Question: I am storing user's wikipedia browsing history in SQLite db in an Android app with a view to maintaining and presenting their browsing history as a graph.

This is the structure of the graph - every time the user clicks on link in wikipage (to another wikipage) a 'WikiPage' (if not already present) &'PageVisit' is created for new page. A 'VisitEdge' back to the previous 'WikiPage' via its 'PageVisit' is also added (clear as mud?)
Writing all this to my database all works fine.
I am trying to write two SQL statements, INLINKS and OUTLINKS so if the user is on such-and-such a 'WikiPage', the queries return the out links and inlinks to that page respectively. The rows returned would be in chronological order (newest first), not show repeats and show alongside each entry a count to the number of times that page has been visited historically:
e.g. The user is on B so the query would return
'''
INLINKS : (row1) A._id, 2._id, 2.wikipage_id, 2.created_at, COUNT = 1
OUTLINKS : (row1) C._id, 6._id, 6.wikipage_id, 6.created_at, COUNT = 2
(row2) D._id, 5._id, 5.wikipage_id, 5.created_at, COUNT = 1
'''
e.g. If user is at C
'''
INLINKS : (row1) B._id, 3._id, 3.wikipage_id, 3.created_at, COUNT = 1
(row2) A._id, 1._id, 1.wikipage_id, 1.created_at, COUNT = 1
OUTLINKS: (no rows)
'''
NOTE: I am just returning all columns at the moment...first-things-first!
This is the current OUTLINK statement:
'''
private static final String SELECT_OUTLINKS_QUERY = "SELECT DISTINCT wp.*,ve.*,pv.* FROM " + TABLE_NAME_PAGEVISITS + " pv "
+ " JOIN " + TABLE_NAME_VISITEDGES + " ve ON pva." + PageVisit.KEY_ID + " = ve." + VisitEdge.KEY_FROM_PAGEVISIT_ID
+ " JOIN " + TABLE_NAME_PAGEVISITS + " pva ON pva." + PageVisit.KEY_WIKIPAGE_ID + " = ve." + VisitEdge.KEY_TO_PAGEVISIT_ID
+ " JOIN " + TABLE_NAME_WIKIPAGES + " wp ON wp." + WikiPage.KEY_ID + " = pv." + PageVisit.KEY_WIKIPAGE_ID
+ " WHERE pv." + PageVisit.KEY_WIKIPAGE_ID + " =?" // ? is the current wikiPage id!
+ " ORDER BY pva." + PageVisit.KEY_CREATED_AT + " DESC";
'''
Needless to say I am pretty green when it comes to SQL and this is not working so well - it returns something every once in a while but rarely the right thing, and most of the time nothing. I have experimented with putting a 'COUNT' statement in too but have had even less luck with this.
The INLINKS statement is similar except 'to' is swapped with 'from'.
Is anyone able to help me - I am getting into a bit of a mess with it. For instance is it right to be defining two PageVisit tables, 'pv' and 'pva'? How would I get the count in there?
---
Thanks to @CL. for his answer below - I actually ended up using his solution, but after asking qn I tried to solve on my lonesome. This is what i ended up. I have included it for completeness. I would be interested in pros-and-cons of both approaches.
'''
SELECT DISTINCT wp.*,c.n,mtable.mx
FROM PageVisit pv
JOIN PageVisit pv1 ON pv1._id = ve.topagevisit_id
JOIN VisitEdge ve ON pv._id = ve.frompagevisit_id
JOIN WikiPage wp ON wp._id = pv1.wikipage_id
JOIN (SELECT WikiPage_id,MAX(created_at) AS mx FROM PageVisit GROUP BY wikipage_id) mtable ON wp._id = mtable.wikipage_id
JOIN (SELECT WikiPage_id,COUNT(*) AS n FROM PageVisit GROUP BY wikipage_id) c ON wp._id = c.wikipage_id
WHERE pv.wikipage_id = ?
ORDER BY mtable.mx DESC;
'''
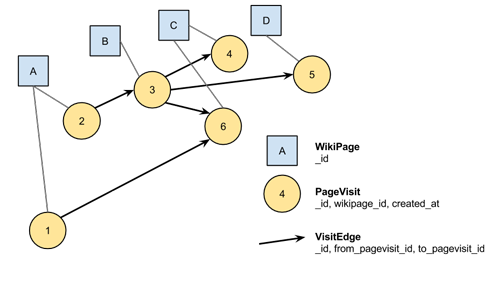
Answer: First, the interesting page visits are:
'''
SELECT *
FROM PageVisit
WHERE wikipage_id = ?
'''
For OUTLINKS, the corresponding outgoing visit edges can be looked up:
'''
SELECT *
FROM VisitEdge
WHERE from_pagevisit_id IN (SELECT _id
FROM PageVisit
WHERE wikipage_id = ?)
'''
Now this can be used to look up the destination page visits:
'''
SELECT *
FROM PageVisit
WHERE _id IN (SELECT to_pagevisit_id
FROM VisitEdge
WHERE from_pagevisit_id IN (SELECT _id
FROM PageVisit
WHERE wikipage_id = ?))
'''
The corresponding wiki page data can be added with a join:
'''
SELECT *
FROM WikiPage
JOIN PageVisit ON WikiPage._id = PageVisit.wikipage_id
WHERE PageVisit._id IN (SELECT to_pagevisit_id
FROM VisitEdge
WHERE from_pagevisit_id IN (SELECT _id
FROM PageVisit
WHERE wikipage_id = ?))
'''
To remove page duplicates, group by the page.
There can be multiple visit records for one output record, so it is no longer possible to output 'PageVisit' values directly; they must be handled with some aggregate function:
'''
SELECT WikiPage.*,
MAX(PageVisit.created_at) AS last_date,
COUNT(*) AS "count"
FROM WikiPage
JOIN PageVisit ON WikiPage._id = PageVisit.wikipage_id
WHERE PageVisit._id IN (SELECT to_pagevisit_id
FROM VisitEdge
WHERE from_pagevisit_id IN (SELECT _id
FROM PageVisit
WHERE wikipage_id = ?))
GROUP BY WikiPage._id
ORDER BY last_date DESC
'''
<URL>